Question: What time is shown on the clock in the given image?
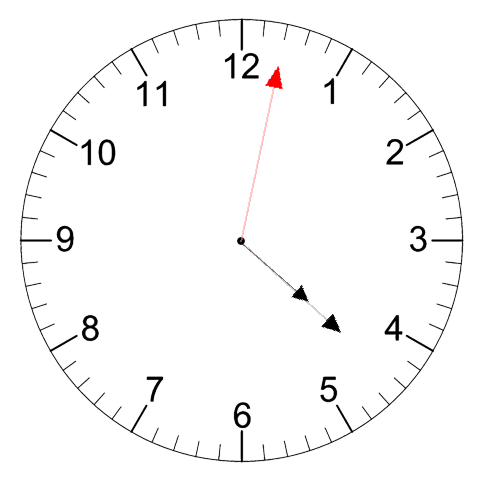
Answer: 04:22:02